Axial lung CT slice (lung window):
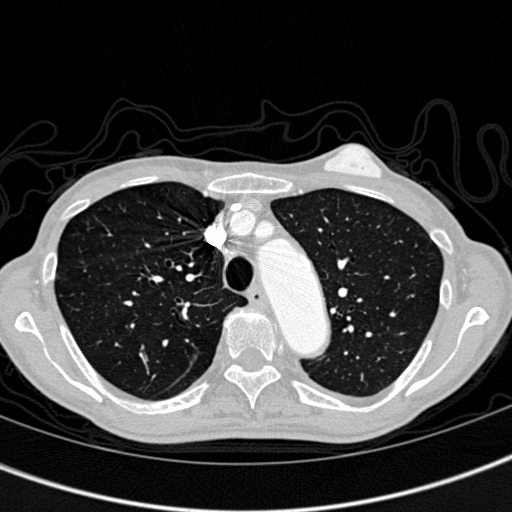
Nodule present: no